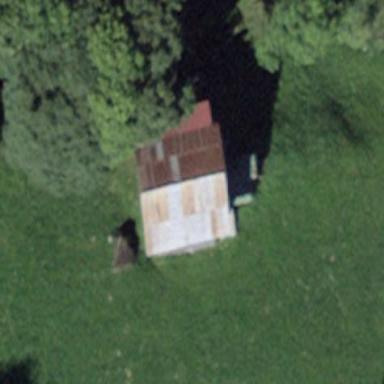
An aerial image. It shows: Rural barn.